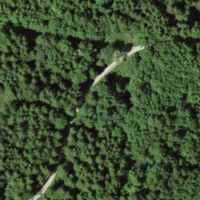
EUNIS habitat code: 45
Species observed at this site:
Angelica sylvestris